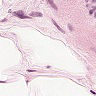
Metastatic tissue present: no